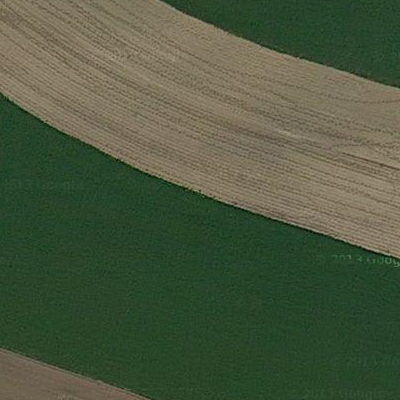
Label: bField